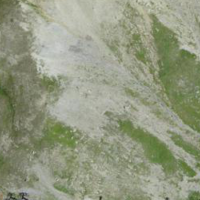
EUNIS habitat code: 26
Species observed at this site:
Marmota marmota